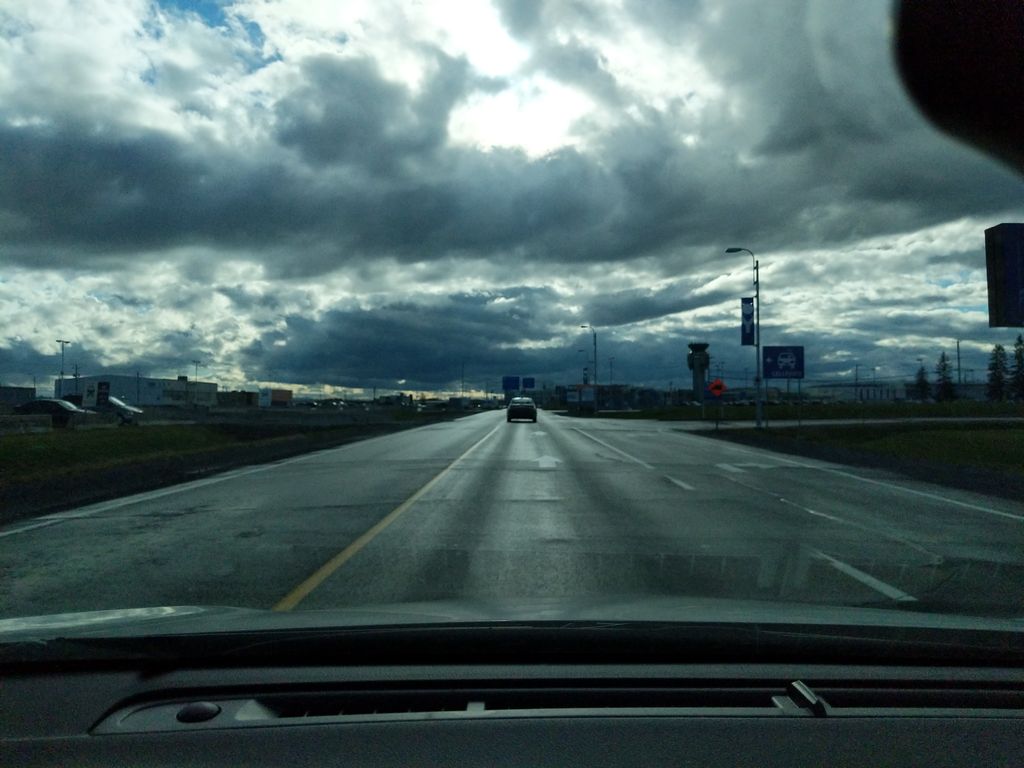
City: quebec_city